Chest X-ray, PA view. Patient: 26 years old, sex F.
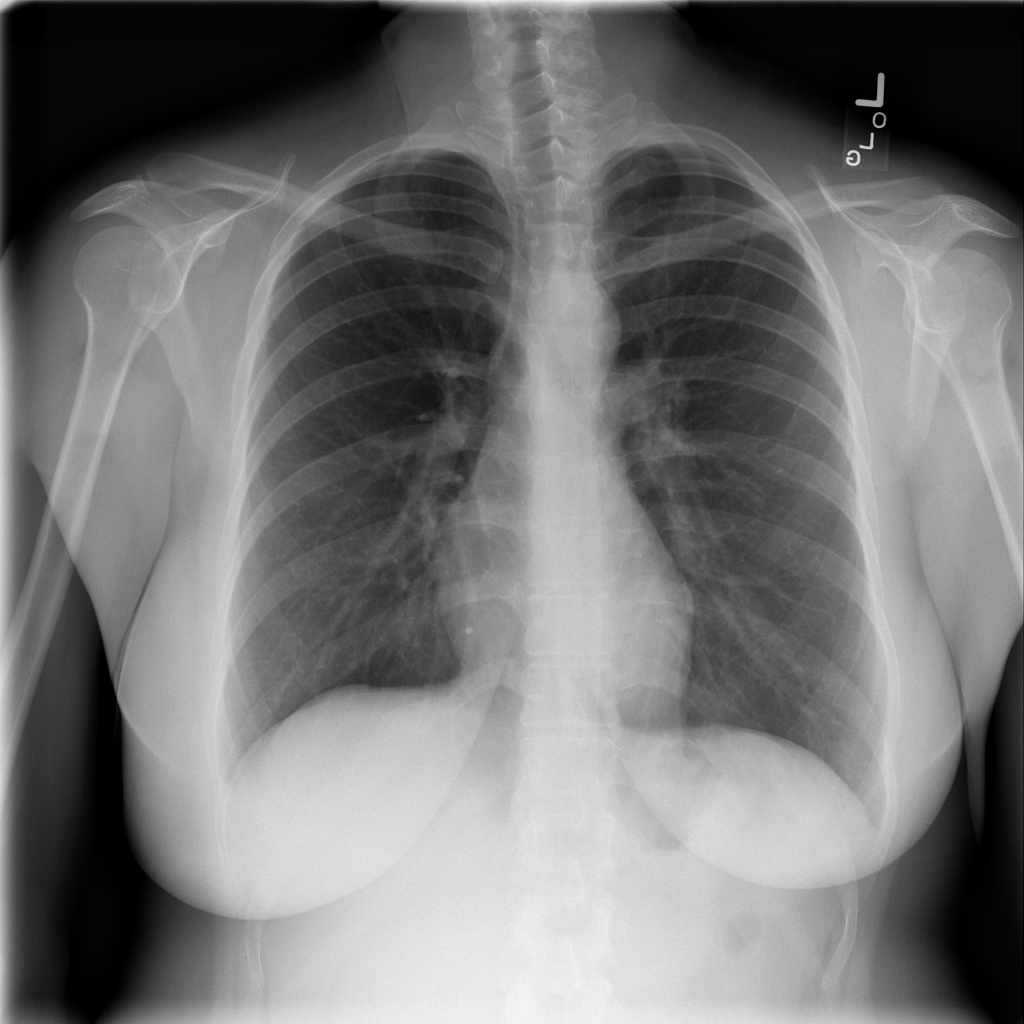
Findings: No Finding